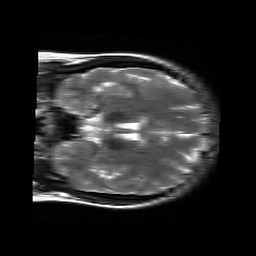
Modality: T2w
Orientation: coronal
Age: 23
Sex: female
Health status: healthy
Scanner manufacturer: siemens
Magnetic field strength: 3 T
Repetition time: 4.01 s
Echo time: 0.116 s